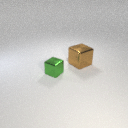
large brown metal cube behind small green metal cube